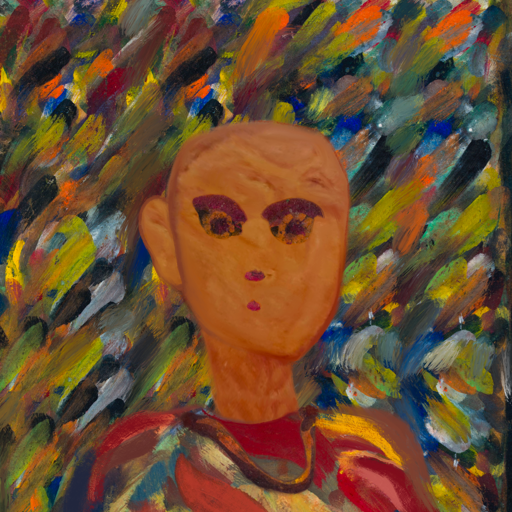
Background: An_Impression, Head And Neck Front: Pious_Lady, Face Front: Doll, Bust: Mother_And_Son_Son, Hair Front: Blank, Head Accessory: Blank, Second Necklace: Comrade, Necklace: Blank, Baby: Blank